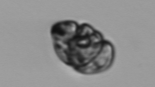
Label: Proterythropsis